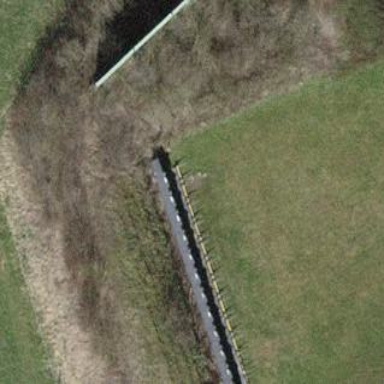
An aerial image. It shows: Retaining wall.